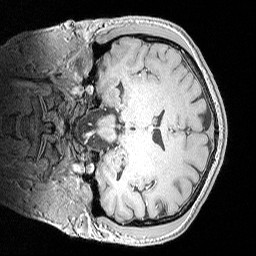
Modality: MP2RAGE
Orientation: coronal
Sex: male
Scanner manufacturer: siemens
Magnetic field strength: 3 T
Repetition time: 5 s
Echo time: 0.00292 s